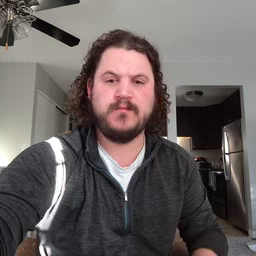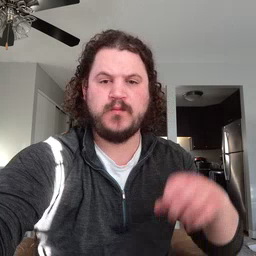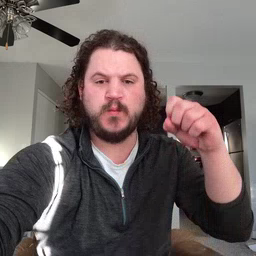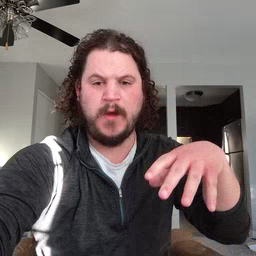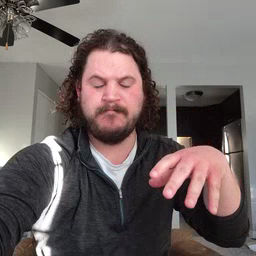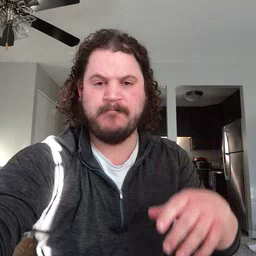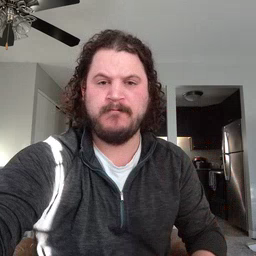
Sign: drop